Question: i have a grid view shopping cart in my application. the datasource of gridview is session as datatable.. i have no problem in shopping cart. my cart is perfectly the way i want it.. now my problem is that on PLACEORDER button click i want to export this gridview details into database like
'''
-----------------------------------------------------------------------
Orderid | Orderdate | products | amount | username
-----------------------------------------------------------------------
xxx | datetime.now |all products in cart | total amount| currentuser
-----------------------------------------------------------------------
'''
single row in the order table should contain all the details about the order that a user places

Now my question is it possible to do it ? if yes how ? please explain. i m short of time .. thanks in advance
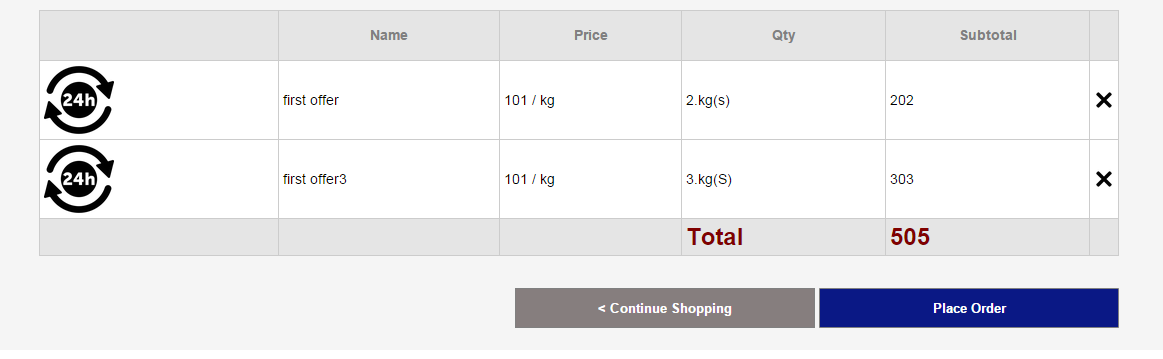
Answer: You need a second table, that would have 3 columns:
1. Your primary key for the table
2. OrderId (a foreign key to your order table)
3. The product or the productId.
Then you can select all the products with a given OrderId to see what was ordered on that order. This also allows you to count products sold and a bunch of other reporting if needed.
The wrong way to do it would be to store it in the same table as a long string. This allows no reporting, forces you to parse it in your code, ruins all scalability... It is a bad solution don't do it.